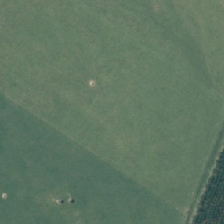
Land cover: shortrotation_cropland